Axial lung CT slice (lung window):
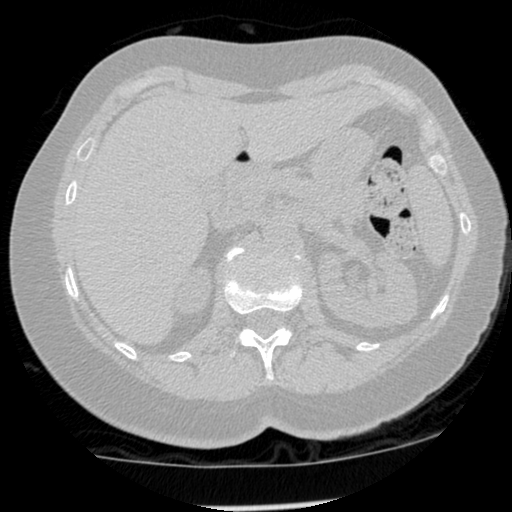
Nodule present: no